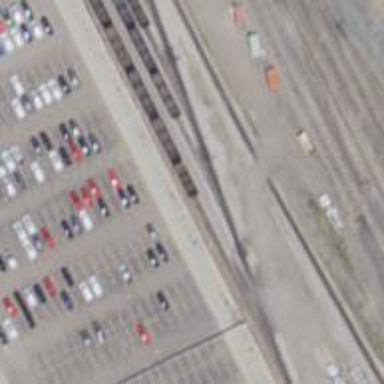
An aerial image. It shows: Railway yard used for servicing trains.